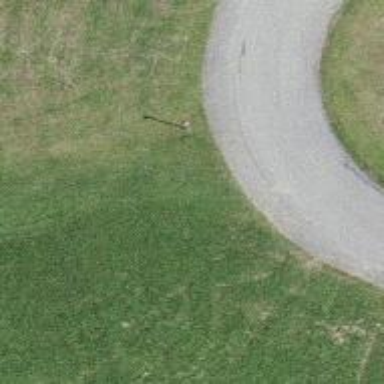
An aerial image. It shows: Guidepost providing information.